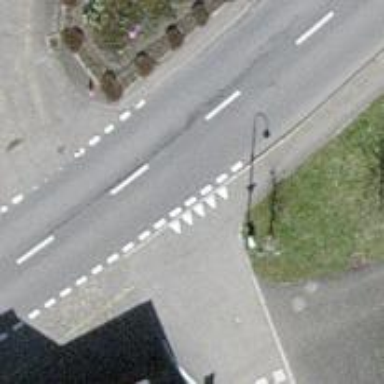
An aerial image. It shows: Road with "give way" sign.